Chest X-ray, PA view. Patient: 57 years old, sex F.
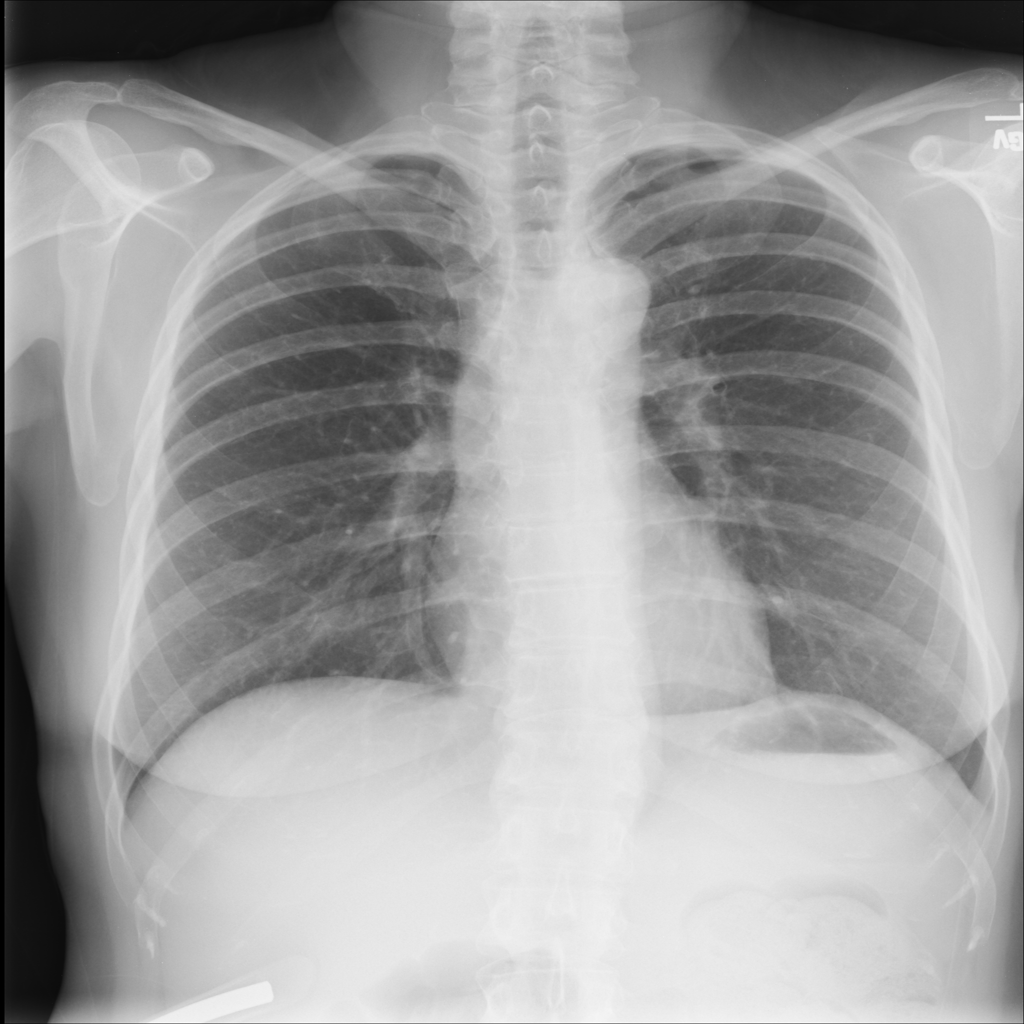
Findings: No Finding